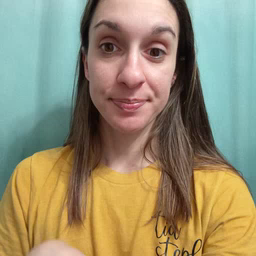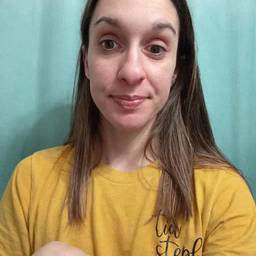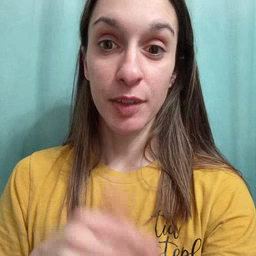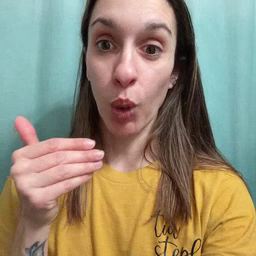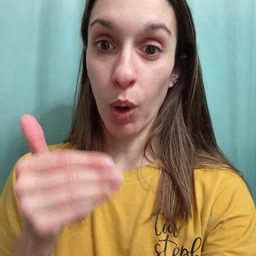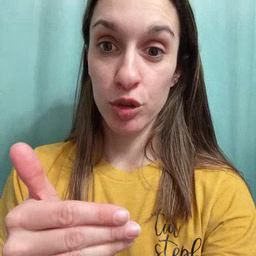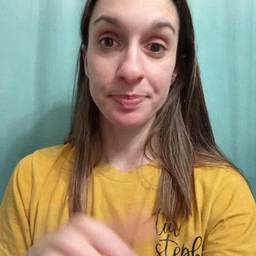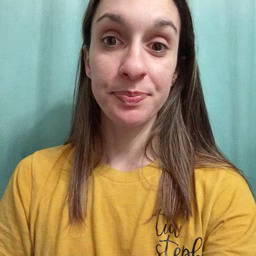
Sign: close